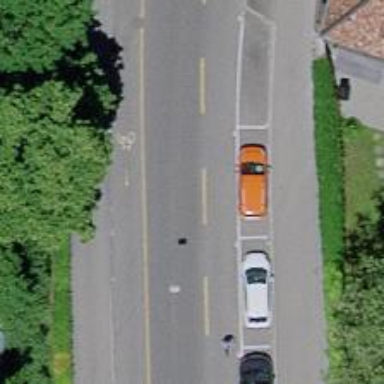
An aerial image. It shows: Tertiary road with asphalt surface. There is separate sidewalk and opposite lane cycleway to the left.